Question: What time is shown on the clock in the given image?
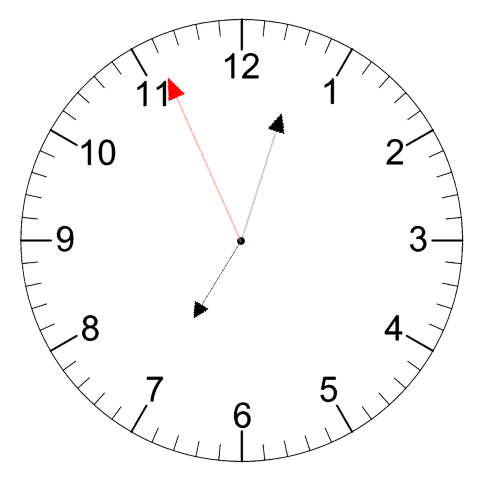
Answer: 07:02:56